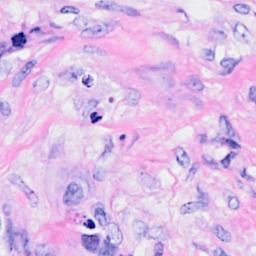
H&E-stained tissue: Breast